Fundus camera: zeiss
Shooting center: fovea
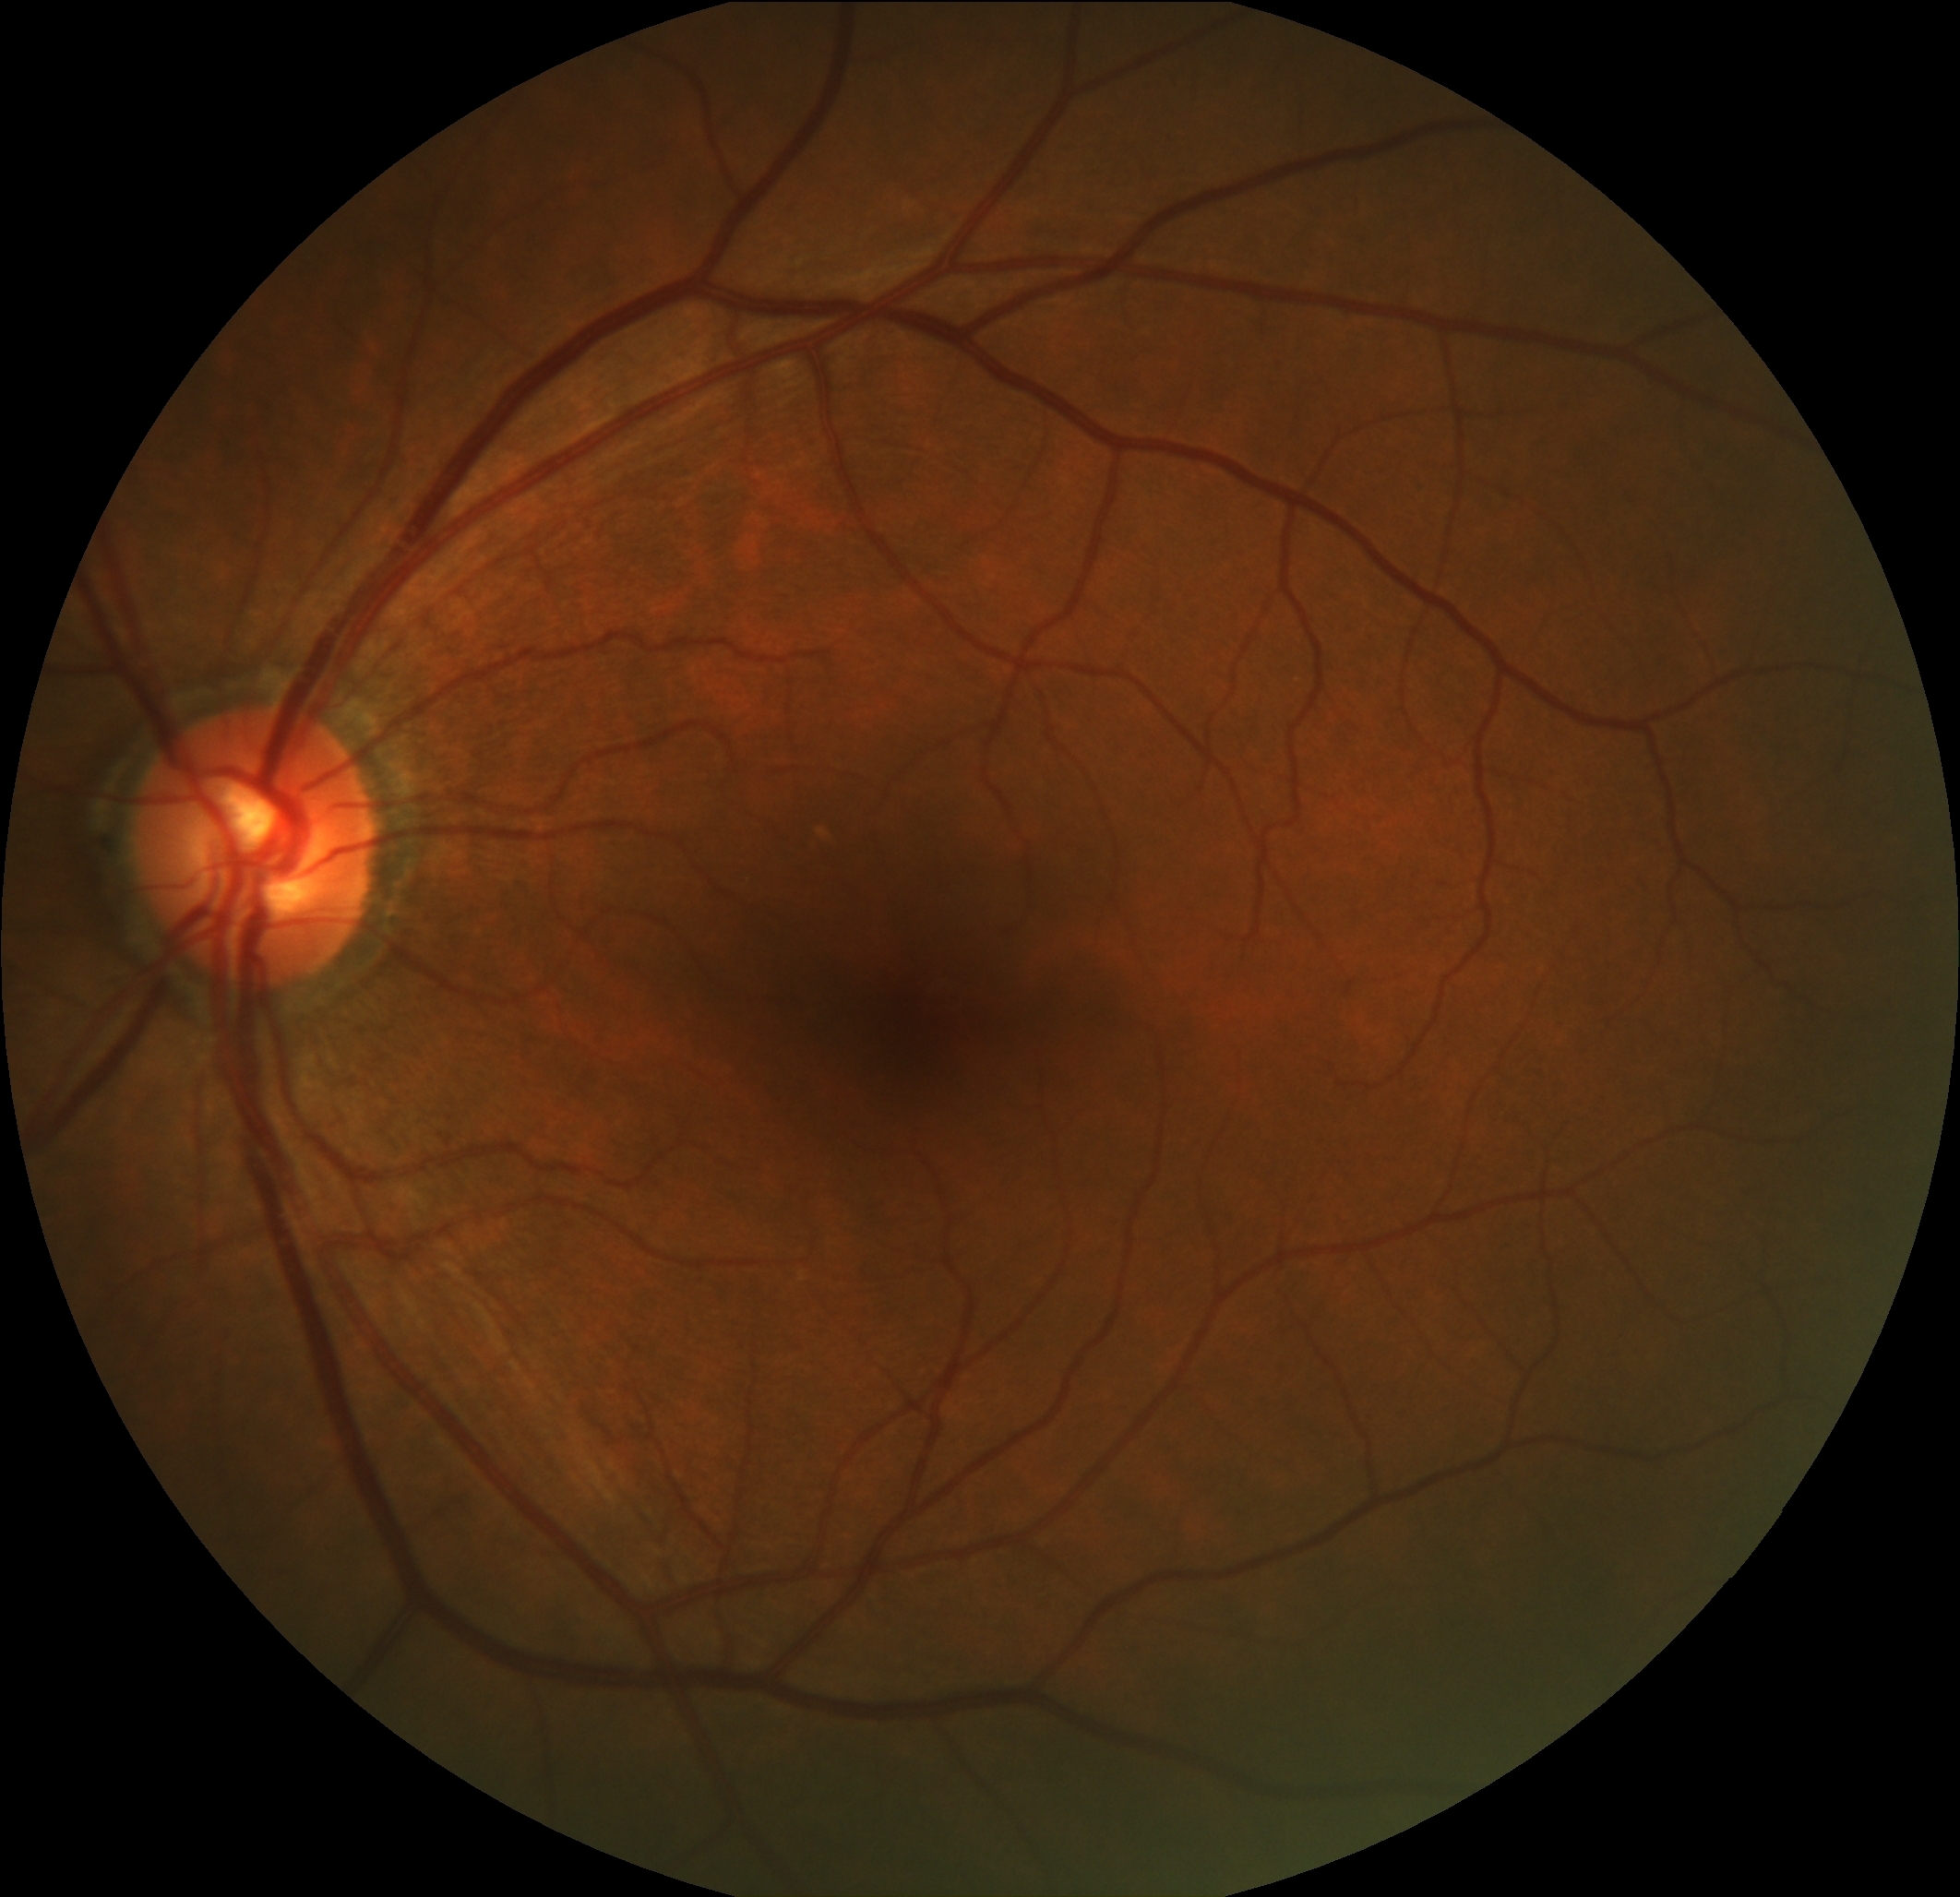
Pathologic myopia: no
Patchy retinal atrophy: present
Retinal detachment: absent